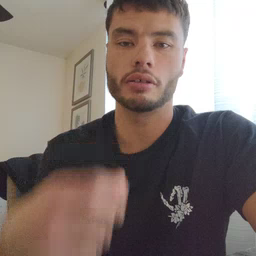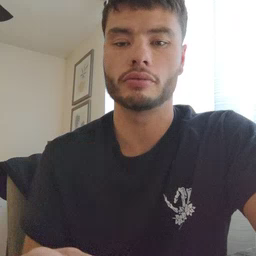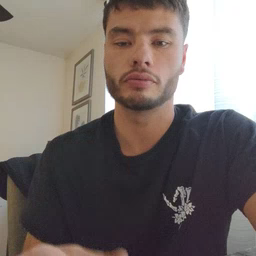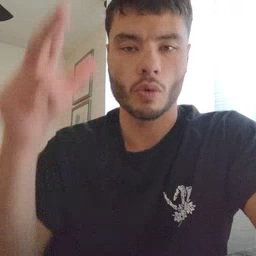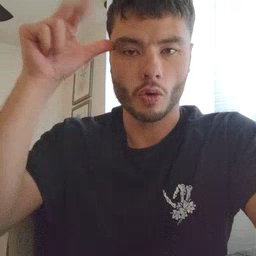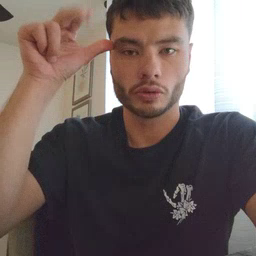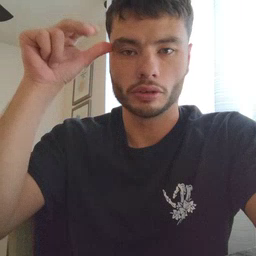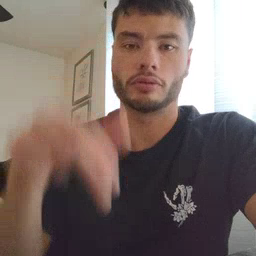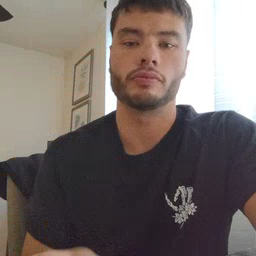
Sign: horse